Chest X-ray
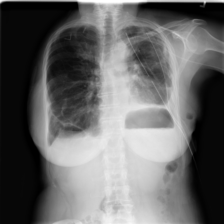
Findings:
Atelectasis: negative
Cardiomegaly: negative
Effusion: negative
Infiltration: negative
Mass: negative
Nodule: negative
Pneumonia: negative
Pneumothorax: negative
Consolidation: negative
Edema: negative
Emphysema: negative
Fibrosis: negative
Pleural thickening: positive
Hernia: negative